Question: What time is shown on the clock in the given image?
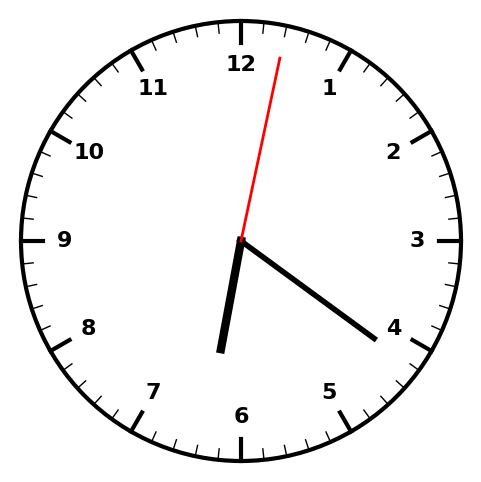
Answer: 06:21:02